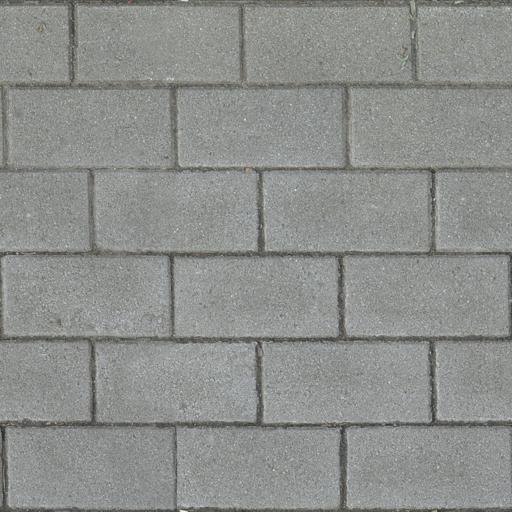
Tags: cobblestone pavement paving stones